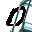
Label: 0